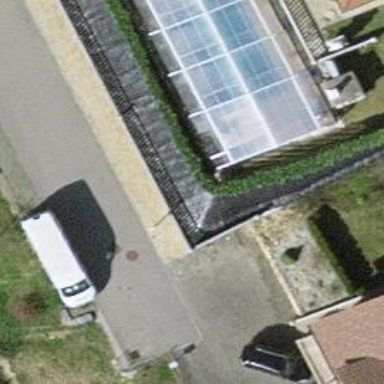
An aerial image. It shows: Hedge acting as barrier.